Interaction volume radius: 10 \u00c5
Interaction volume height: 15 \u00c5
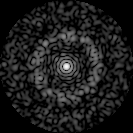
Disorder parameter: 0.8275